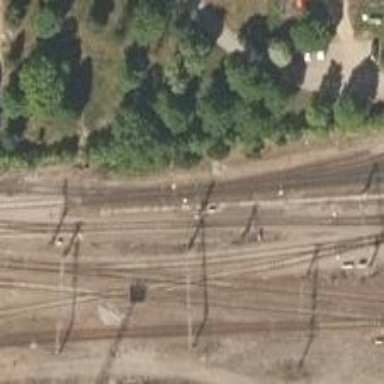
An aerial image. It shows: Railway yard in service.